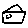
Label: house